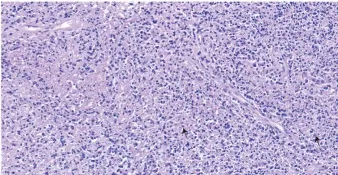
HEx400. The stains of the patient's cervical lymph nodes show the characteristic features of histiocytic necrotizing lymphadenitis. Lymphoid follicular hyperplasia is observed, and the structure of the lymph node in the light-stained area is disrupted. Under a high-power view, histiocytic infiltrate with karyorrhectic debris is seen, along with partly histiocytic crescent-shaped nuclei and large immunoblastic cells at the edges of necrotic foci. The box shows a tissue necrosis lesion. Arrows indicate characteristic crescent-shaped nuclei.
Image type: pathology (immunostaining)